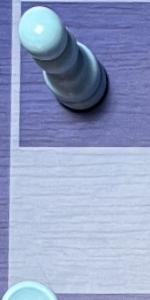
Label: Empty